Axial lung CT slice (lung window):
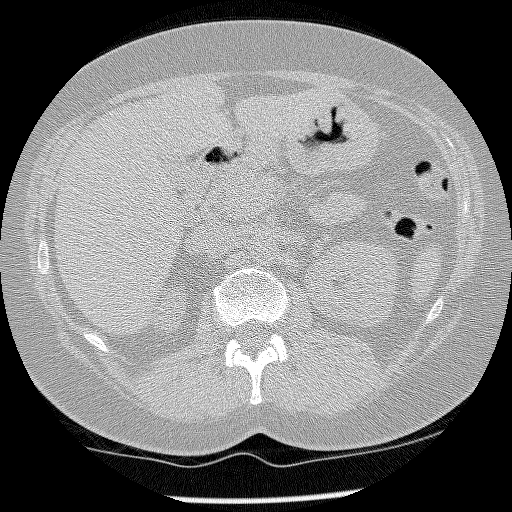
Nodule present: no